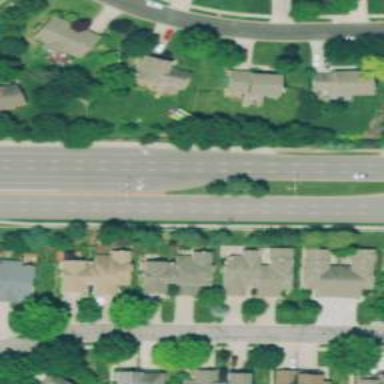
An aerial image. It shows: Road with dash markings.